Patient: sex F, age 74
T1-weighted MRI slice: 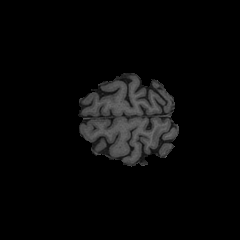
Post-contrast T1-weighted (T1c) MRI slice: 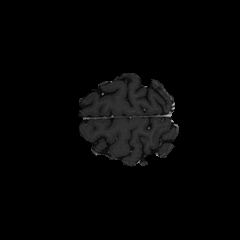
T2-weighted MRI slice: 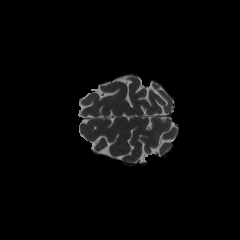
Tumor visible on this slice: no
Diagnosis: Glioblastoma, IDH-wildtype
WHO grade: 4